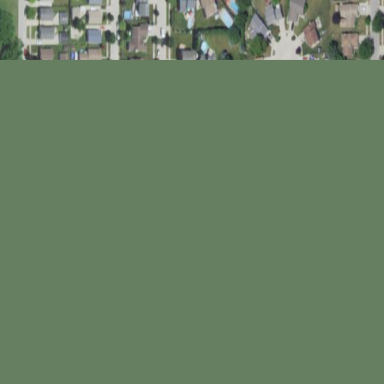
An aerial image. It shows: Residential area composed of single-family homes.